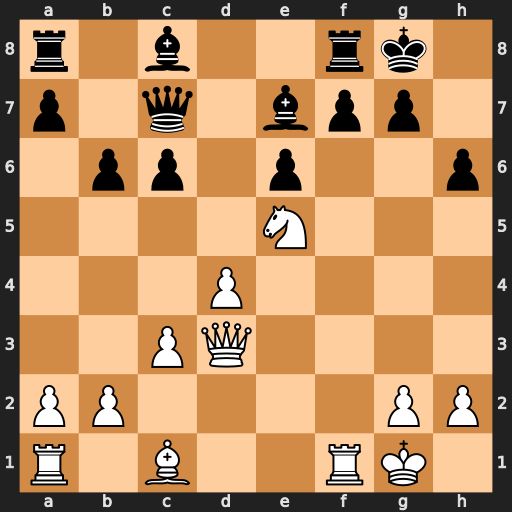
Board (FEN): r1b2rk1/p1q1bpp1/1pp1p2p/4N3/3P4/2PQ4/PP4PP/R1B2RK1
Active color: w
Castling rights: -
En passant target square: -
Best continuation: Bxh6 gxh6 Qg3+